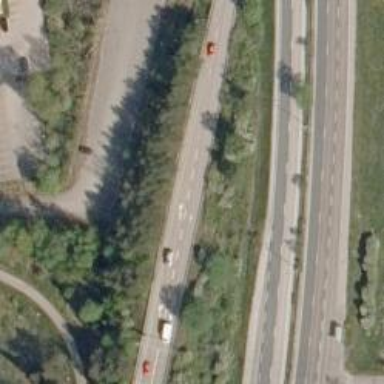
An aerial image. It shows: Asphalt trunk link road.